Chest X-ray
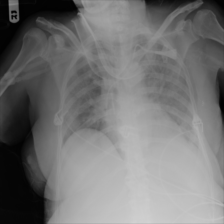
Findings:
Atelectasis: negative
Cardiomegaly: negative
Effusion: positive
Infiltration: positive
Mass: negative
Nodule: negative
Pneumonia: negative
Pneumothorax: negative
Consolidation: negative
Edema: negative
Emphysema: negative
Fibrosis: negative
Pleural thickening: negative
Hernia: negative